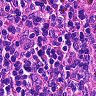
Metastatic tissue present: no